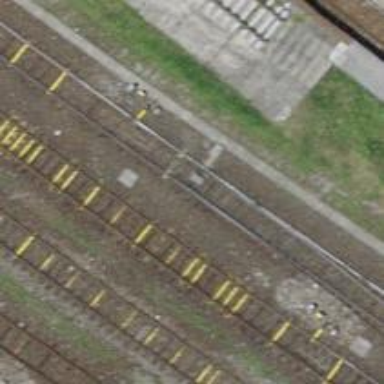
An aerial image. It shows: Railway yard with single rail track. The electrified track has contact line for power supply.